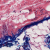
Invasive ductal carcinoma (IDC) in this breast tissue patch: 0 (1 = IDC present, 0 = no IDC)